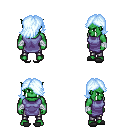
a pixel art fantasy rpg character, male body template, orc, green skin, chain tabard jacket, metal pants, white cyan swoop hairstyle, white cloth bandages, gray slippers, four views (front, back, left, right), 2x2 character sprite sheet, small pixel art, hard edges, no anti-aliasing